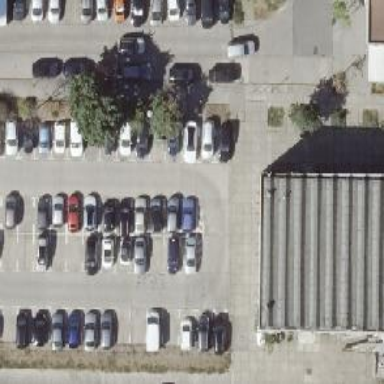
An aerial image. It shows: Parking aisle with concrete surface.